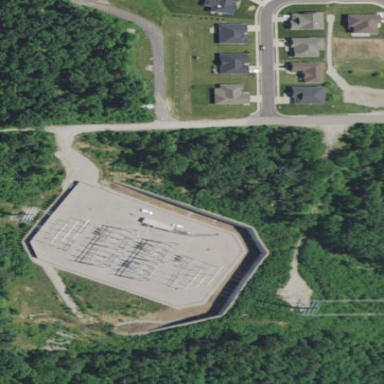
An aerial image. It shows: Power substation.